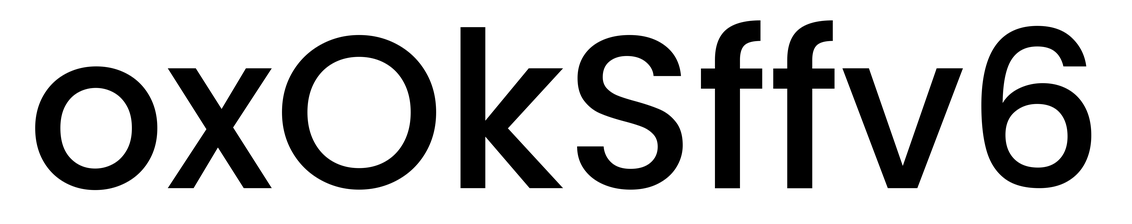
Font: Poppins-Medium